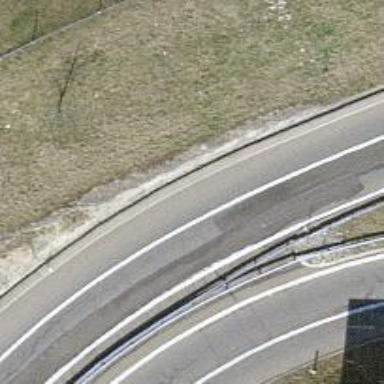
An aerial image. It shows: Trunk link highway.